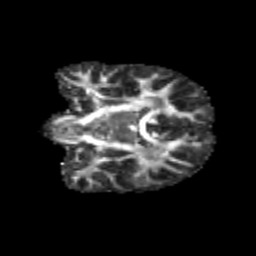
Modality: FA
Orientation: coronal
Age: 11
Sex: male
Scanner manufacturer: siemens
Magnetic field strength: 3 T
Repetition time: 3.8 s
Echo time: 0.07 s